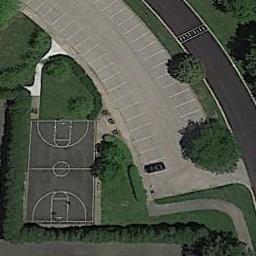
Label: basketball_court